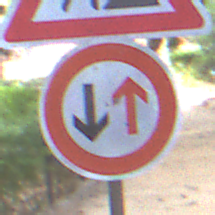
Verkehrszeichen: VorrangDesGegenverkehrs
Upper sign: Arbeitsstelle
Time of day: MorningAfternoon
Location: Outdoor (Suburban)
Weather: PartlyCloudy
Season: NotSpecified
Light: Natural